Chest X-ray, PA view. Patient: 61 years old, sex M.
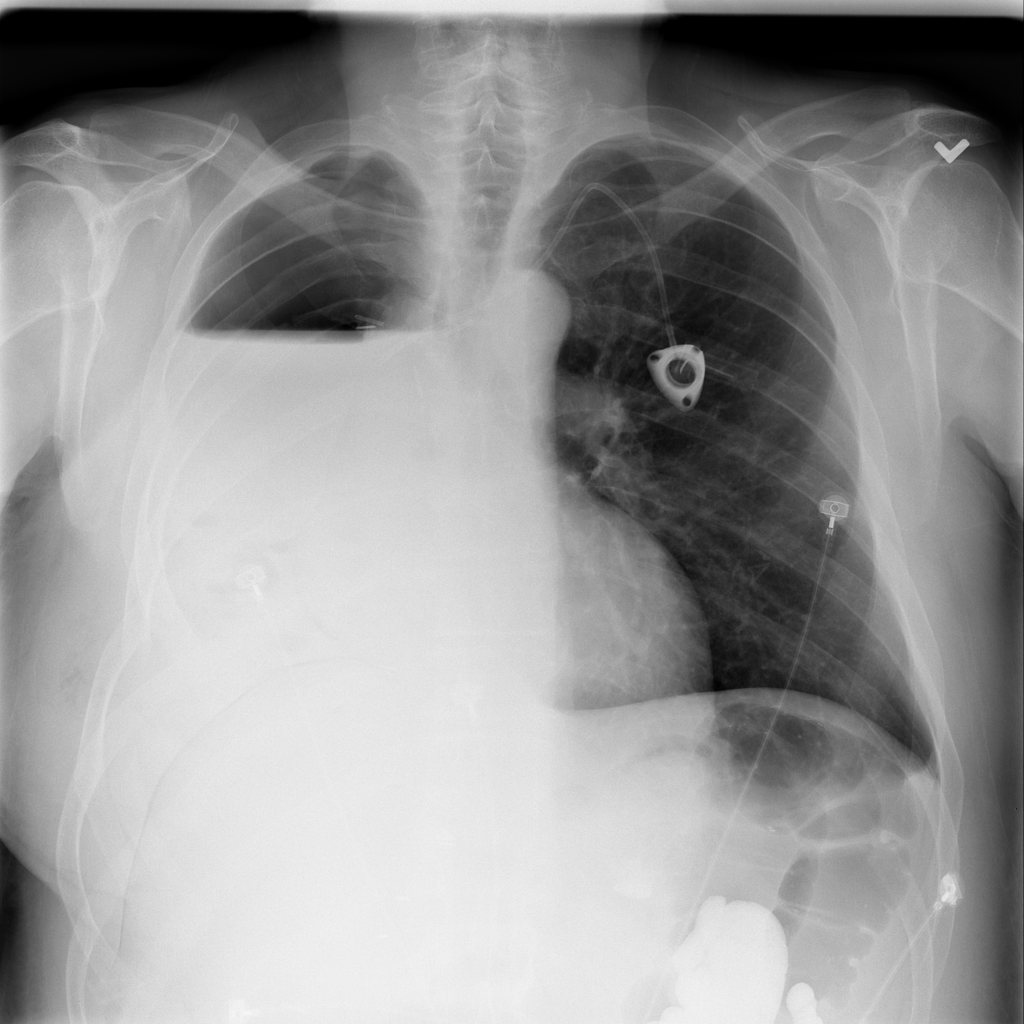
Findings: Effusion